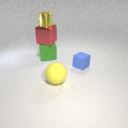
large green rubber cube below large red metal cube